Question: How can I delete the characters except the letters between a and z in the user name after logging into the server?

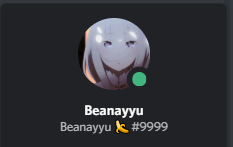
Answer: You can listen on a member join then change their nick:
'''
bot.on("guildMemberAdd", (member) => {
member.setNickname(member.user.username.replace(/[^a-z]/ig, ""));
});
'''